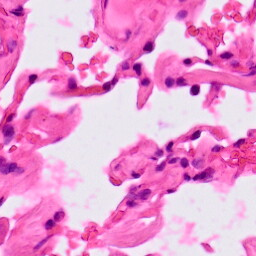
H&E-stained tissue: Lung